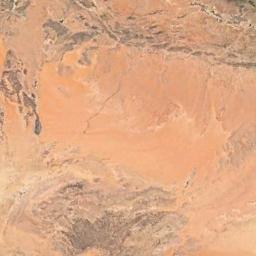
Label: desert